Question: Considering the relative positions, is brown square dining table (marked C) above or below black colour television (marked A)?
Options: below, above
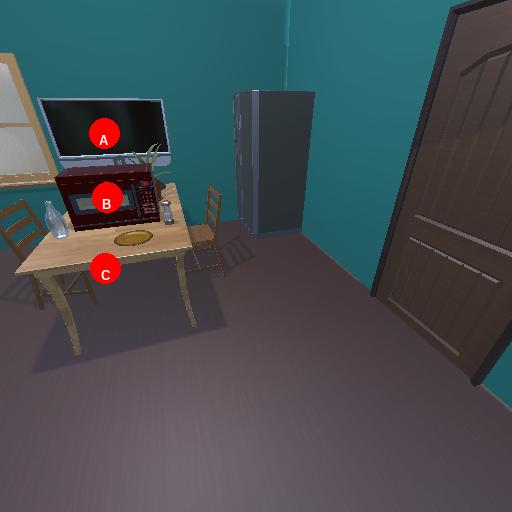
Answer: below